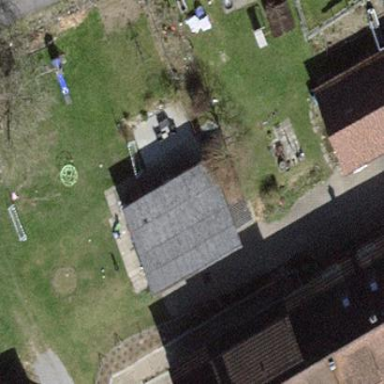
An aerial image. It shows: Shed.